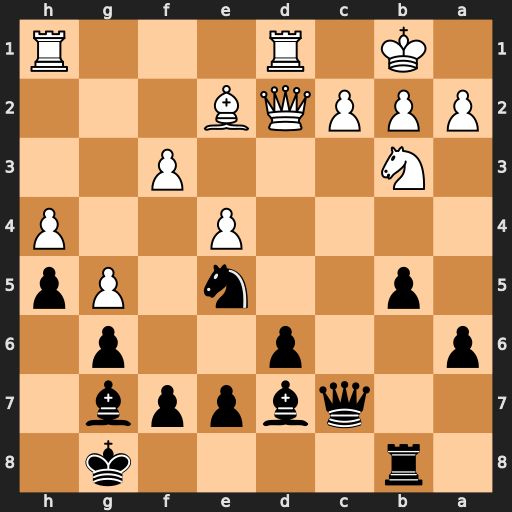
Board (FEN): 1r4k1/2qbppb1/p2p2p1/1p2n1Pp/4P2P/1N3P2/PPPQB3/1K1R3R
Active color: b
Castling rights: -
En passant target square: -
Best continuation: Nc4 Bxc4 bxc4